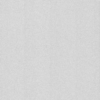
Label: dusty